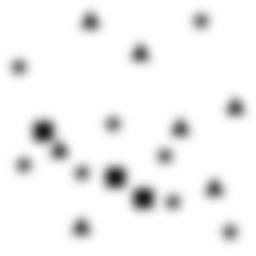
Squares: 3
Triangles: 7
Stars: 8
Total shapes: 18